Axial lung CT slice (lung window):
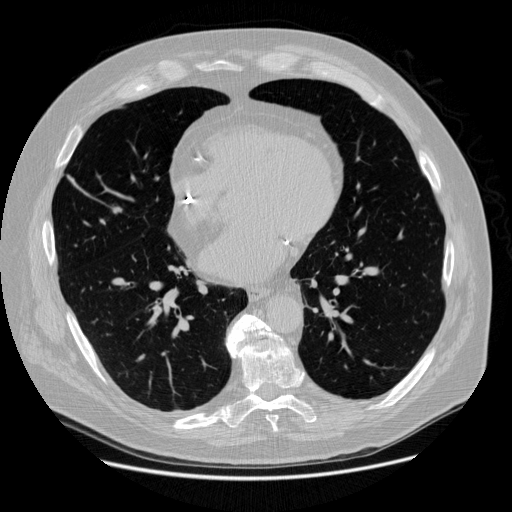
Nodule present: no